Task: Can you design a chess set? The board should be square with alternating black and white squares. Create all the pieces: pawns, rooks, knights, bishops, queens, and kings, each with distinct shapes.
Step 4219:
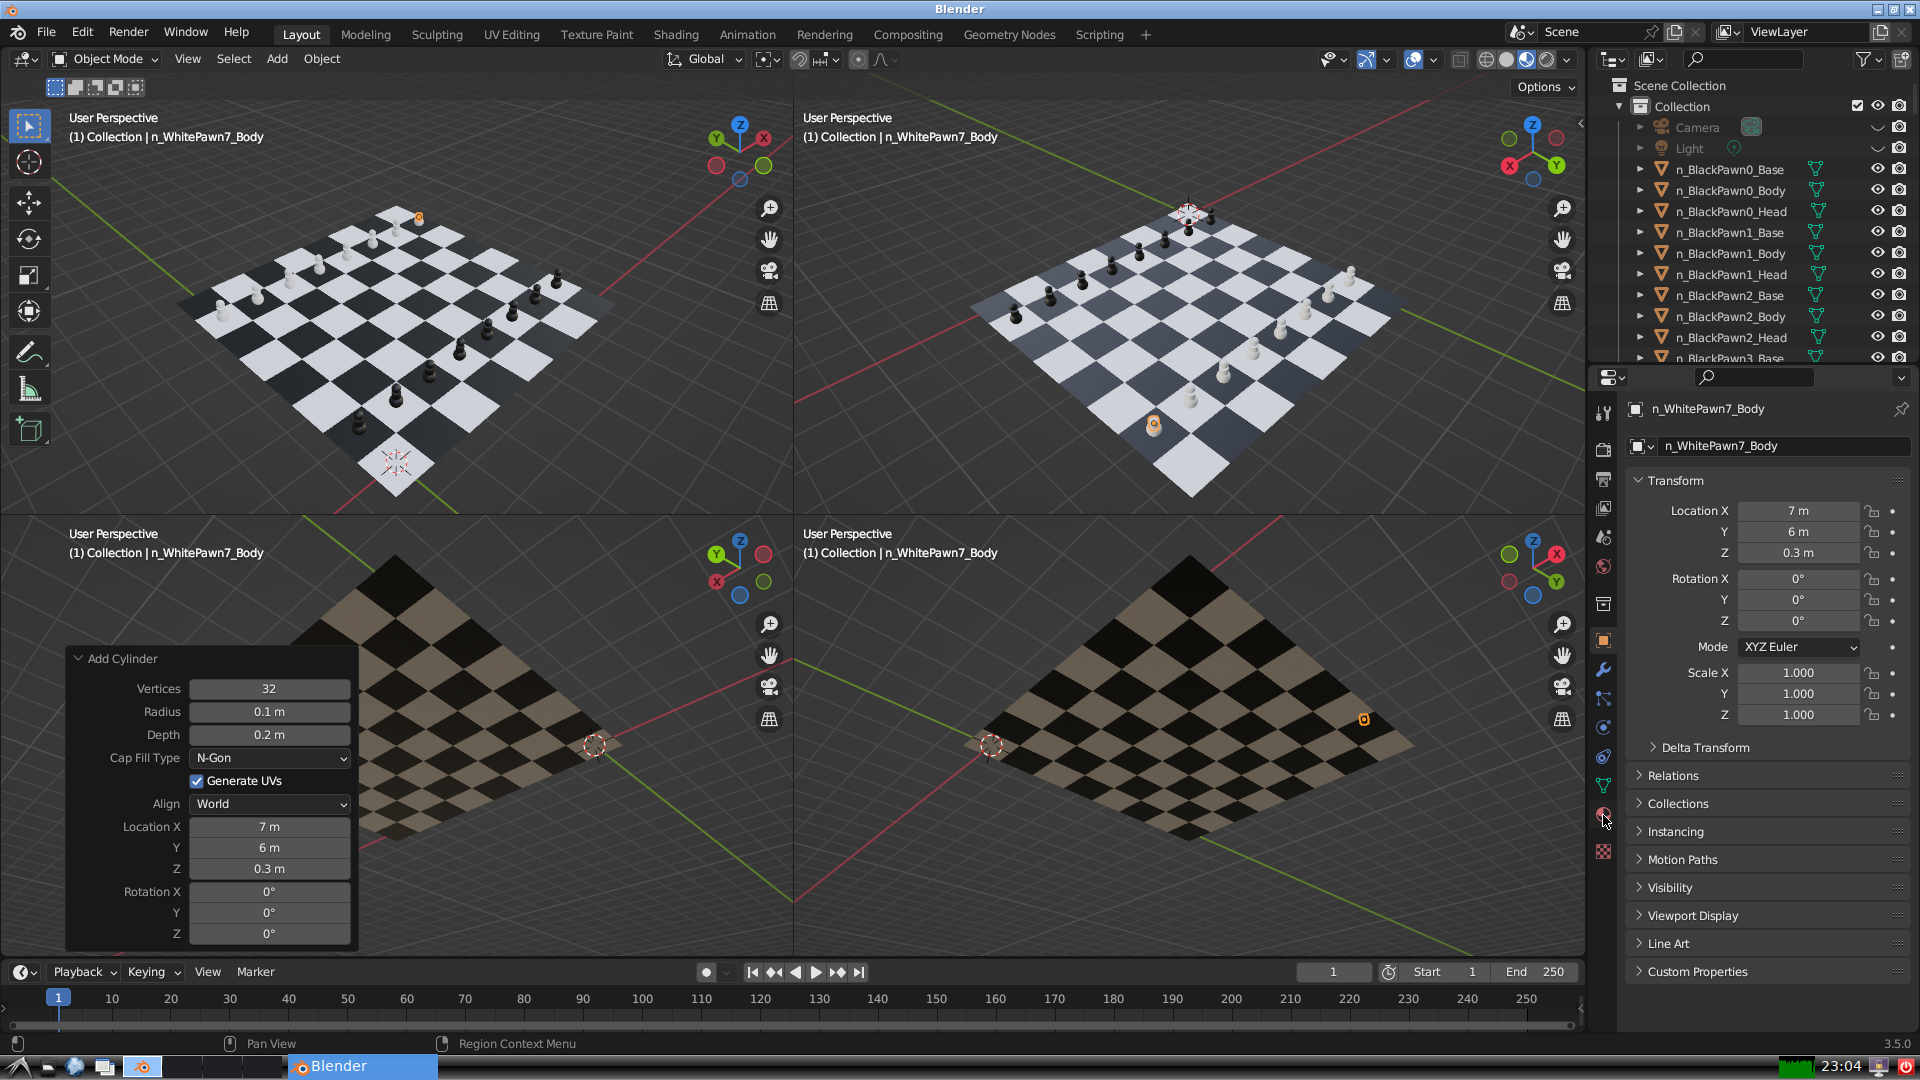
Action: click: no